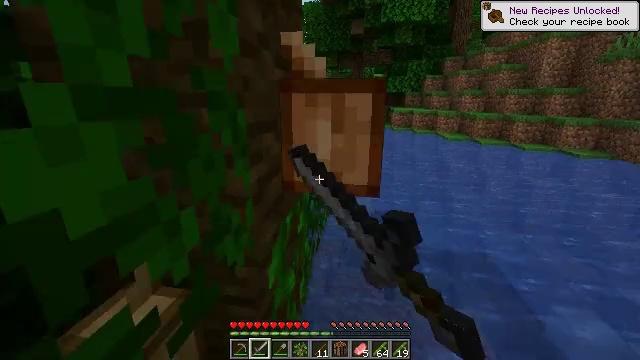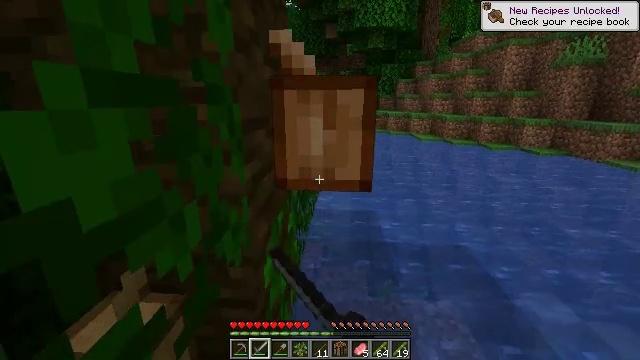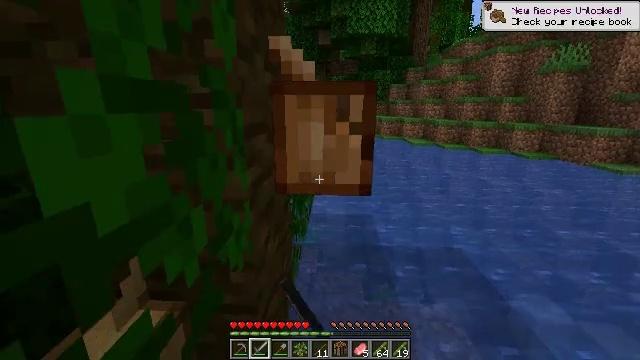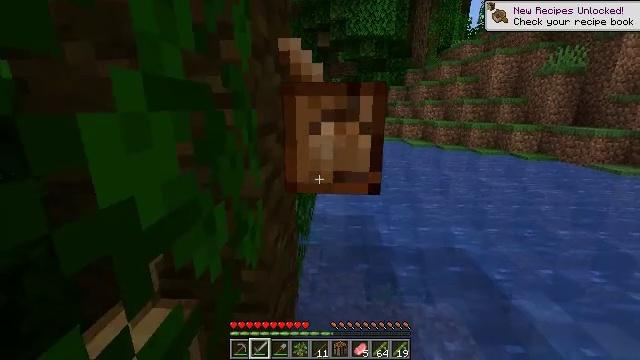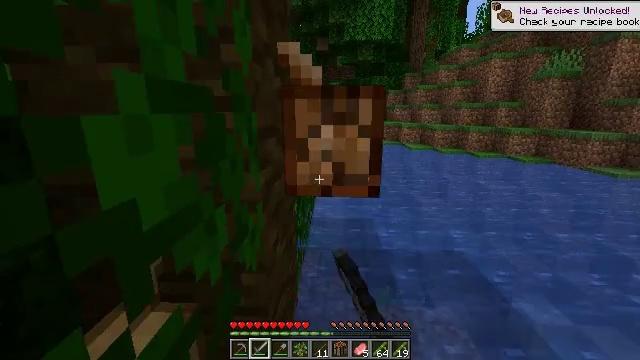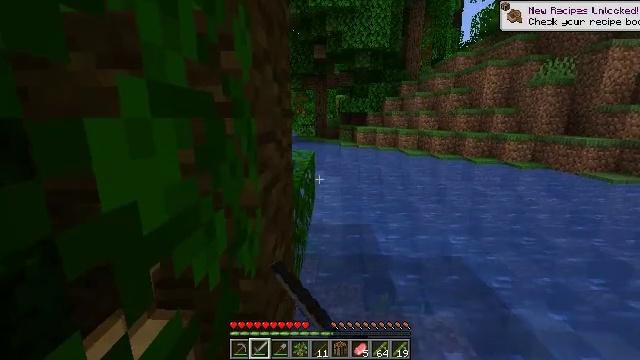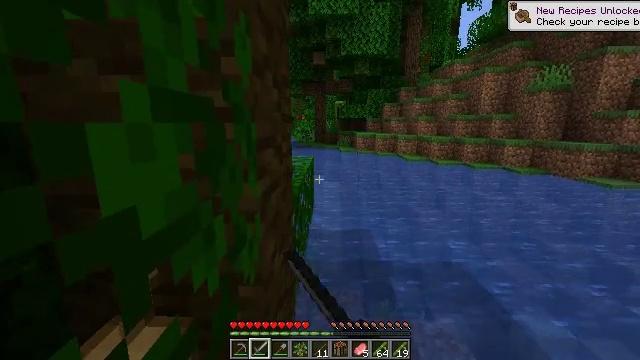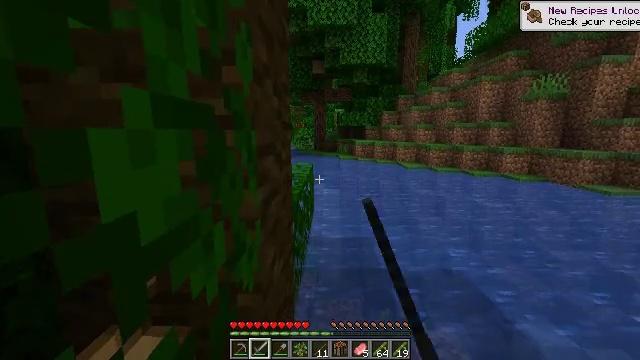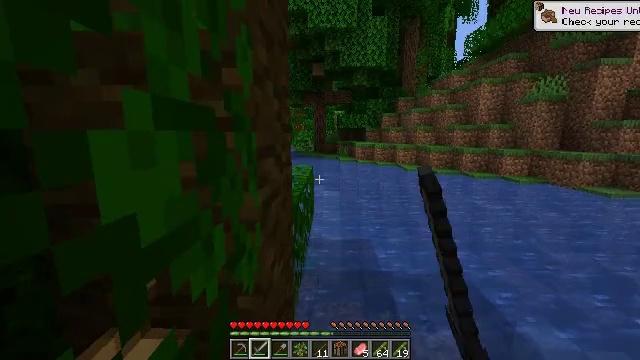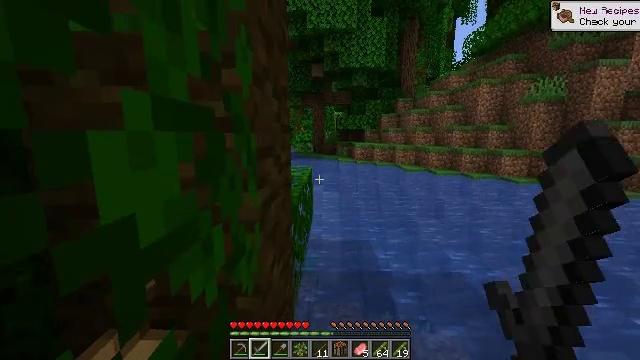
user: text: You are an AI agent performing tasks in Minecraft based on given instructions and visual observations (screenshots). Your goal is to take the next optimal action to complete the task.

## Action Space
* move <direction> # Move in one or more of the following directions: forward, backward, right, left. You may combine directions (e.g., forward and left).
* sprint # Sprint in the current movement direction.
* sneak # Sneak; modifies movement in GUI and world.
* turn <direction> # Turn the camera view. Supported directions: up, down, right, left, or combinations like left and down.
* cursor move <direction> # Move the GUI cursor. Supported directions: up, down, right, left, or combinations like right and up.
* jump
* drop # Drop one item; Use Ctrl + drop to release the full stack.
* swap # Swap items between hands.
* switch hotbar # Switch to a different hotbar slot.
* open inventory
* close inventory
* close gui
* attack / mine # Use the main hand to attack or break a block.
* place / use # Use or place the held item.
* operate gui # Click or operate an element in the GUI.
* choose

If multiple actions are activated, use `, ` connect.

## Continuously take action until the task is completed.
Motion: motion action
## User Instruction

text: Mine the cocoa pods for beans.
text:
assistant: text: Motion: turn right, attack / mine
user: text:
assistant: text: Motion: turn right and up, attack / mine
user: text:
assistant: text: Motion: attack / mine
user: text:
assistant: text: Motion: attack / mine
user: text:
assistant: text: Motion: turn up, attack / mine
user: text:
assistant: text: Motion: turn up, attack / mine
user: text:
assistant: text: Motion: turn up, attack / mine
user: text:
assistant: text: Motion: attack / mine
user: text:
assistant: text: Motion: attack / mine
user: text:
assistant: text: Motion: attack / mine